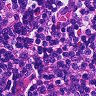
Metastatic tissue present: no